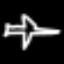
Label: airplane